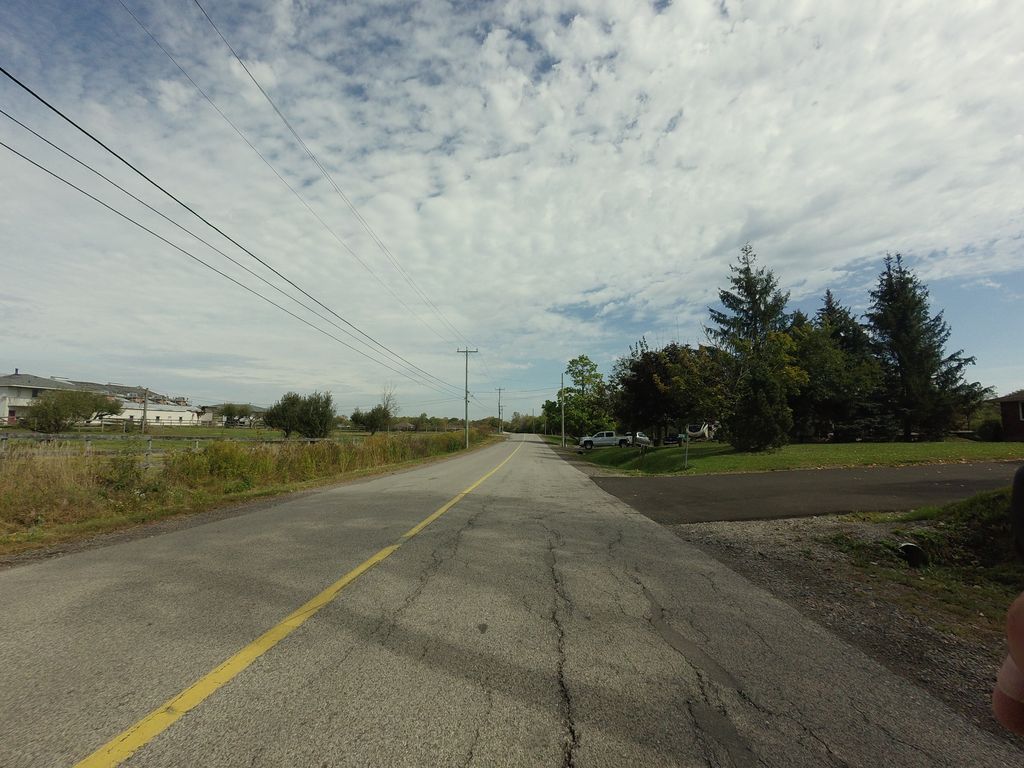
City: hamilton